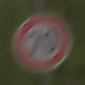
Verkehrszeichen: Geschwindigkeit70
Umgebung: Outdoor, Nature
Tageszeit: MorningAfternoon
Wetter: Overcast
Licht: Natural
Jahreszeit: NotSpecified
Kontrast: LowContrast